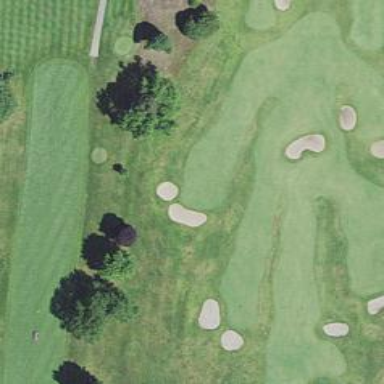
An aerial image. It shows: Grassy area designated as driving range for golf.